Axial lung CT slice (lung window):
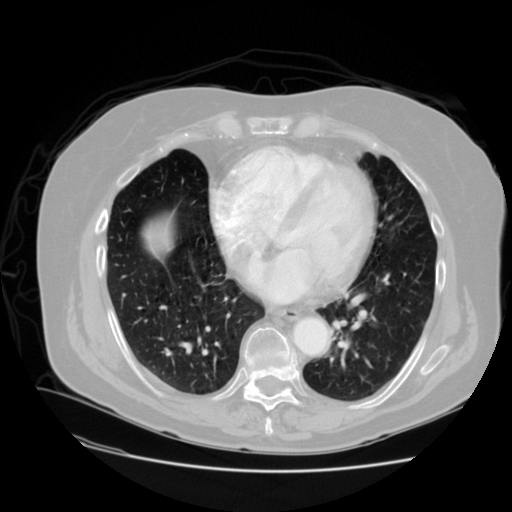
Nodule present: no